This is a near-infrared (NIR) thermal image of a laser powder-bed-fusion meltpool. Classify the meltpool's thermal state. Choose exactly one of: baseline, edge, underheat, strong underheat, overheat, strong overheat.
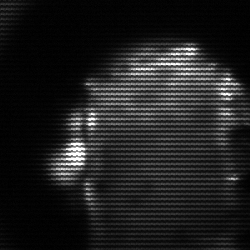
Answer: baseline